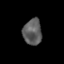
Tissue: skin
Cell type: T cells
Senescence score: 0.7412
Nuclear area (px): 475
Mean DAPI intensity: 93.057